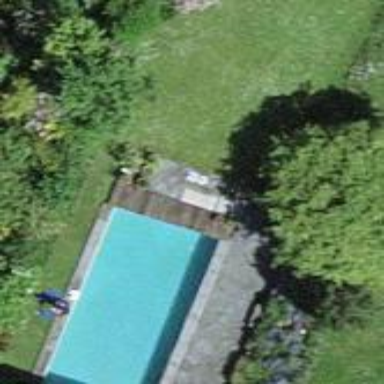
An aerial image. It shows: Swimming pool located in leisure land.